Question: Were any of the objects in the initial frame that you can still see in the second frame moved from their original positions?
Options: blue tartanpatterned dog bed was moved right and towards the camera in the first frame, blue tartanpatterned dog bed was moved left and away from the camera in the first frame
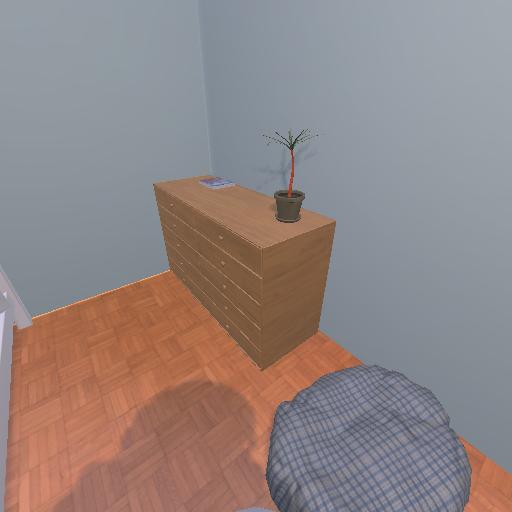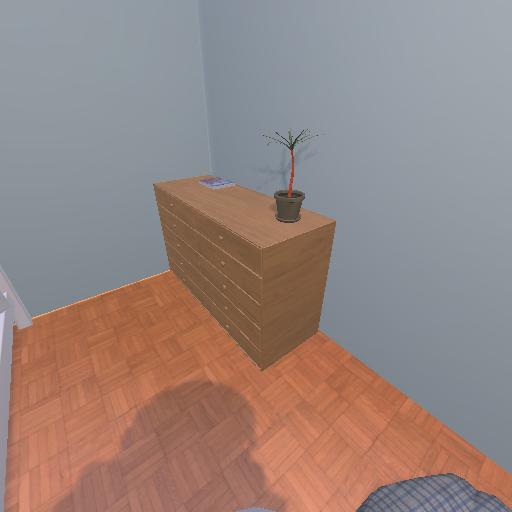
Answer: blue tartanpatterned dog bed was moved right and towards the camera in the first frame